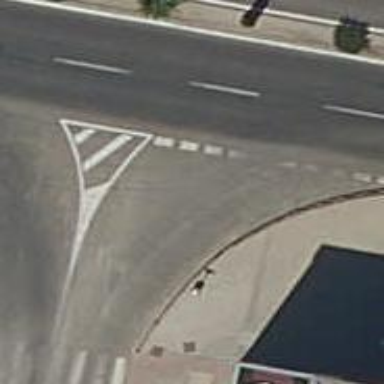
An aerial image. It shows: Road with "give way" sign.